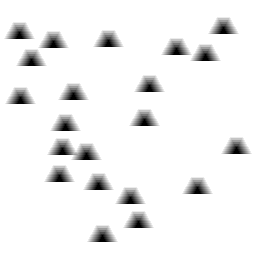
Squares: 0
Triangles: 21
Stars: 0
Total shapes: 21